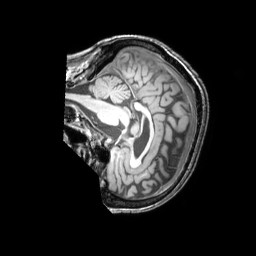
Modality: T1w
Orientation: sagittal
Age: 56
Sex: male
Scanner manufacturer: philips
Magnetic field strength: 3 T
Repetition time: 0.009887 s
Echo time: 0.004594 s